Question: Supposing I have this HTML:
'''
<div id="a">
a aa aaa a aa aaa a aa aaa a aa aaa a aa aaa a aa aaa a aa aaa
a aa aaa a aa aaa a aa aaa a aa aaa a aa aaa a aa aaa a aa aaa
a aa aaa a aa aaa a aa aaa a aa aaa a aa aaa a aa aaa a aa aaa
</div>
<div id="b">
b bb bbb b bb bbb b bb bbb b bb bbb b bb bbb b bb bbb
</div>
'''
Using CSS, how can I wrap div A around div B such that I get an effect like that below?

From all that I've tried and all that I've read, I'm not even sure such a thing is possible. Floats with negative margins just overlap instead of wrap, and any attempt at absolute positioning would take div B out of the flow and so no wrapping there either.
I want div A to follow div B as a sibling so that the content displays simply on mobile phones or for screen readers. That's why div B isn't a child of div A.
Without resorting to moving div B with JavaScript, is there any CSS slight-of-hand that can achieve the effect. The only thing I can think of is to put an empty space-saving div inside of div A and then reposition div B to be "on top" of it. Is that a valid technique, or I'm I just asking for trouble on different sized browser viewports?
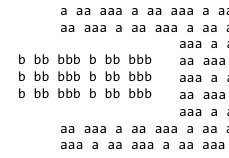
Answer: Everyone seems to be in agreement that this sort of thing can't be done with CSS alone. So, I whipped up a short (contrived) solution using jQuery in case it's of help to anyone. You can also see the results at <URL>
'''
<!DOCTYPE html>
<html>
<body>
<div id="a">
a aa aaa a aa aaa a aa aaa a aa aaa a aa aaa a aa aaa a aa aaa
<div id="b-box"></div>
a aa aaa a aa aaa a aa aaa a aa aaa a aa aaa a aa aaa a aa aaa
a aa aaa a aa aaa a aa aaa a aa aaa a aa aaa a aa aaa a aa aaa
</div>
<div id="b">
b bb bbb b bb bbb b bb bbb b bb bbb b bb bbb b bb bbb
</div>
<style>
div { font-family: consolas; }
#a { margin-left: 5em; width: 18em; }
#b-box { border: 1px solid #eee; float: left; height: 3.25em; width: 10em; margin: 0.5em; margin-left: -4em; }
</style>
<script src="//code.jquery.com/jquery-1.9.1.min.js"></script>
<script>
$(function() {
var boxPos = $('#b-box').offset();
$('#b')
.css('position', 'absolute')
.width($('#b-box').width())
.css('top', boxPos.top + 'px')
.css('left', boxPos.left + 'px');
});
</script>
</body>
</html>
'''
EDIT: To keep things simple, I omitted the code for hiding div Box-B and not moving div B for small screens. I'd use a CSS media query to hide div B-Box, and when it is hidden, the jQuery code wouldn't do anything with div B.